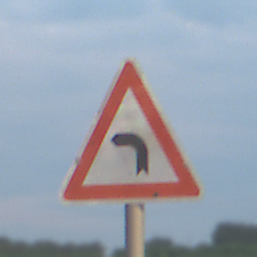
Verkehrszeichen: KurveLinks
Umgebung: Outdoor, Nature
Tageszeit: SunriseSunset
Wetter: PartlyCloudy
Licht: Natural
Jahreszeit: NotSpecified
Kontrast: LowContrast